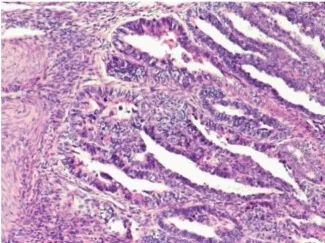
Postoperative pathology images. (a) HE staining of the uterus after surgery showed that the tumor invaded more than half of the muscle layer, and some reached the serosa layer. Magnification: 100x.
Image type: pathology (h&e)